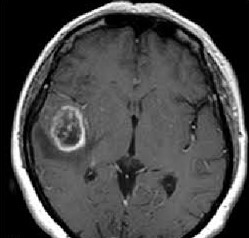
Label: glioma